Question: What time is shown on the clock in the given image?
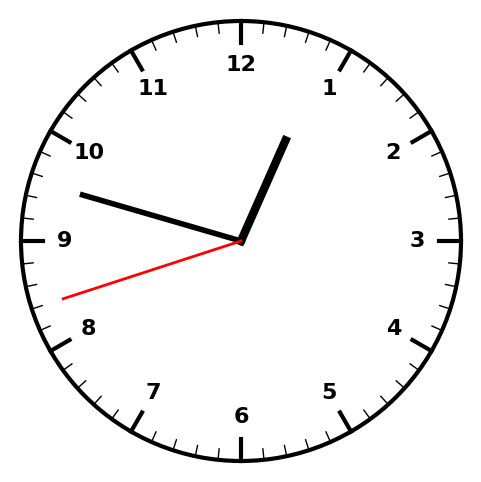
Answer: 12:47:42